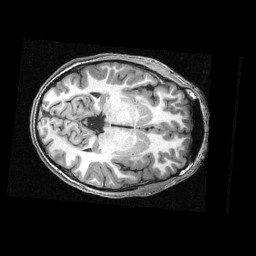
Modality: T1w
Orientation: axial
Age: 11
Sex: male
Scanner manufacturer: siemens
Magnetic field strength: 3 T
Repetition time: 2.3 s
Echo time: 0.00336 s